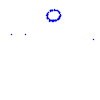
Particle: kaon